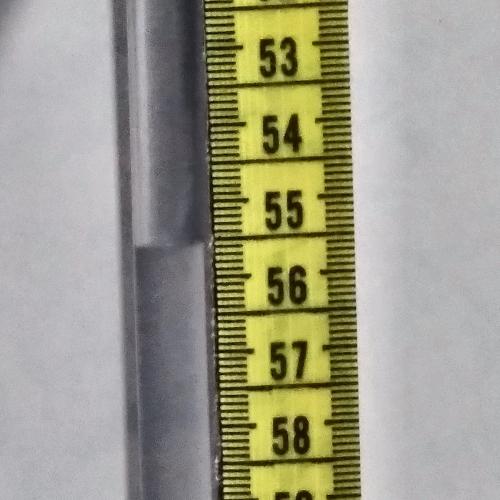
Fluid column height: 55.6 cm